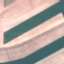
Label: AnnualCrop